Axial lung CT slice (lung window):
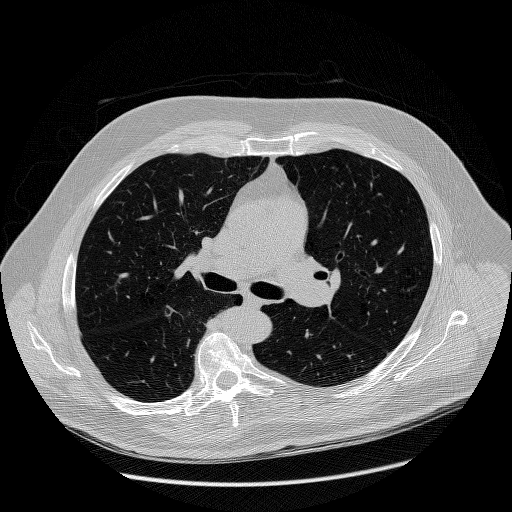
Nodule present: no